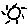
Label: sun